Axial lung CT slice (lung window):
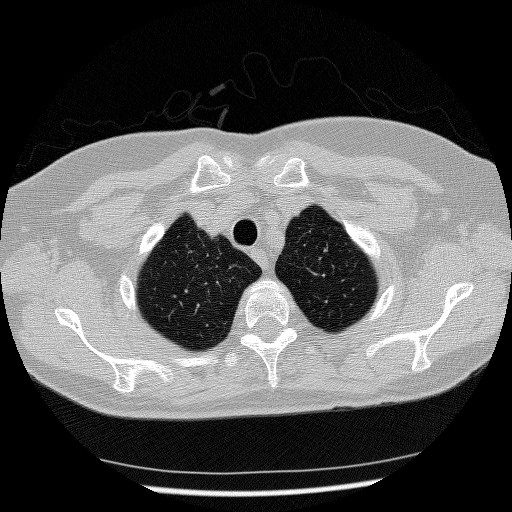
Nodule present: no